Question: I'm trying to make an interface like this one:

But I get the following error in XCode: 'Illegal Configuration: Static table views are only valid when embedded in UITableViewController instances'
That controller is a subclass of UITableViewController, so I don't really understand what the problem is, any insight?
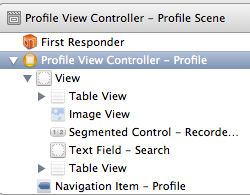
Answer: First of all, I think you're saying that ProfileViewController is a subclass of UITableViewController. If that is the case, the top level view should be a UITableView not just a UIView. And the error does make sense. If you want to create a static table view, it needs to be embedded in it's own UITableViewController, which is what you get when you drag a UITableViewController from the Palette to the storyboard.
to answer question in comments
So starting from scratch. Drag a TableViewController onto your storyboard and change the class to ProfileViewController. That gives you your tableview with the prototype cells. Then drag an empty view to near the top of the TableView. This will add a headerview to the tableView. (Every tableview has a subview for a header and a footer. This is different than the section headers). Now make that header view taller and drag your other elements into it: the segmentedButton, the search field. Drag your UIImage View. then drag another tableview and position it next to the image view.
Now create a subclass of NSObject NOT NSTableViewController like so.
'@interface MiniTableViewController : NSObject <UITableViewDelegate, UITableViewDataSource>'
And put the datasource and delegate methods for that minitableview in there. Back on the story board, drag an object to the hierarchy change the class to your MiniTableViewController, and connect the delegate and datasource outlets from your minitableview to the MiniTableViewController in the hierarchy. Make sure you're using the assistant view. Then ctrl-drag from the MiniTableViewController object to the ProfileViewController.h (right before @end) and create an IBOutlet. Now you can access your new custom object from ProfileViewController. You can also create an IBOutlet in MiniTableViewController and connect it to ProfileViewController if you need MiniTableViewController to send messages to ProfileViewController.